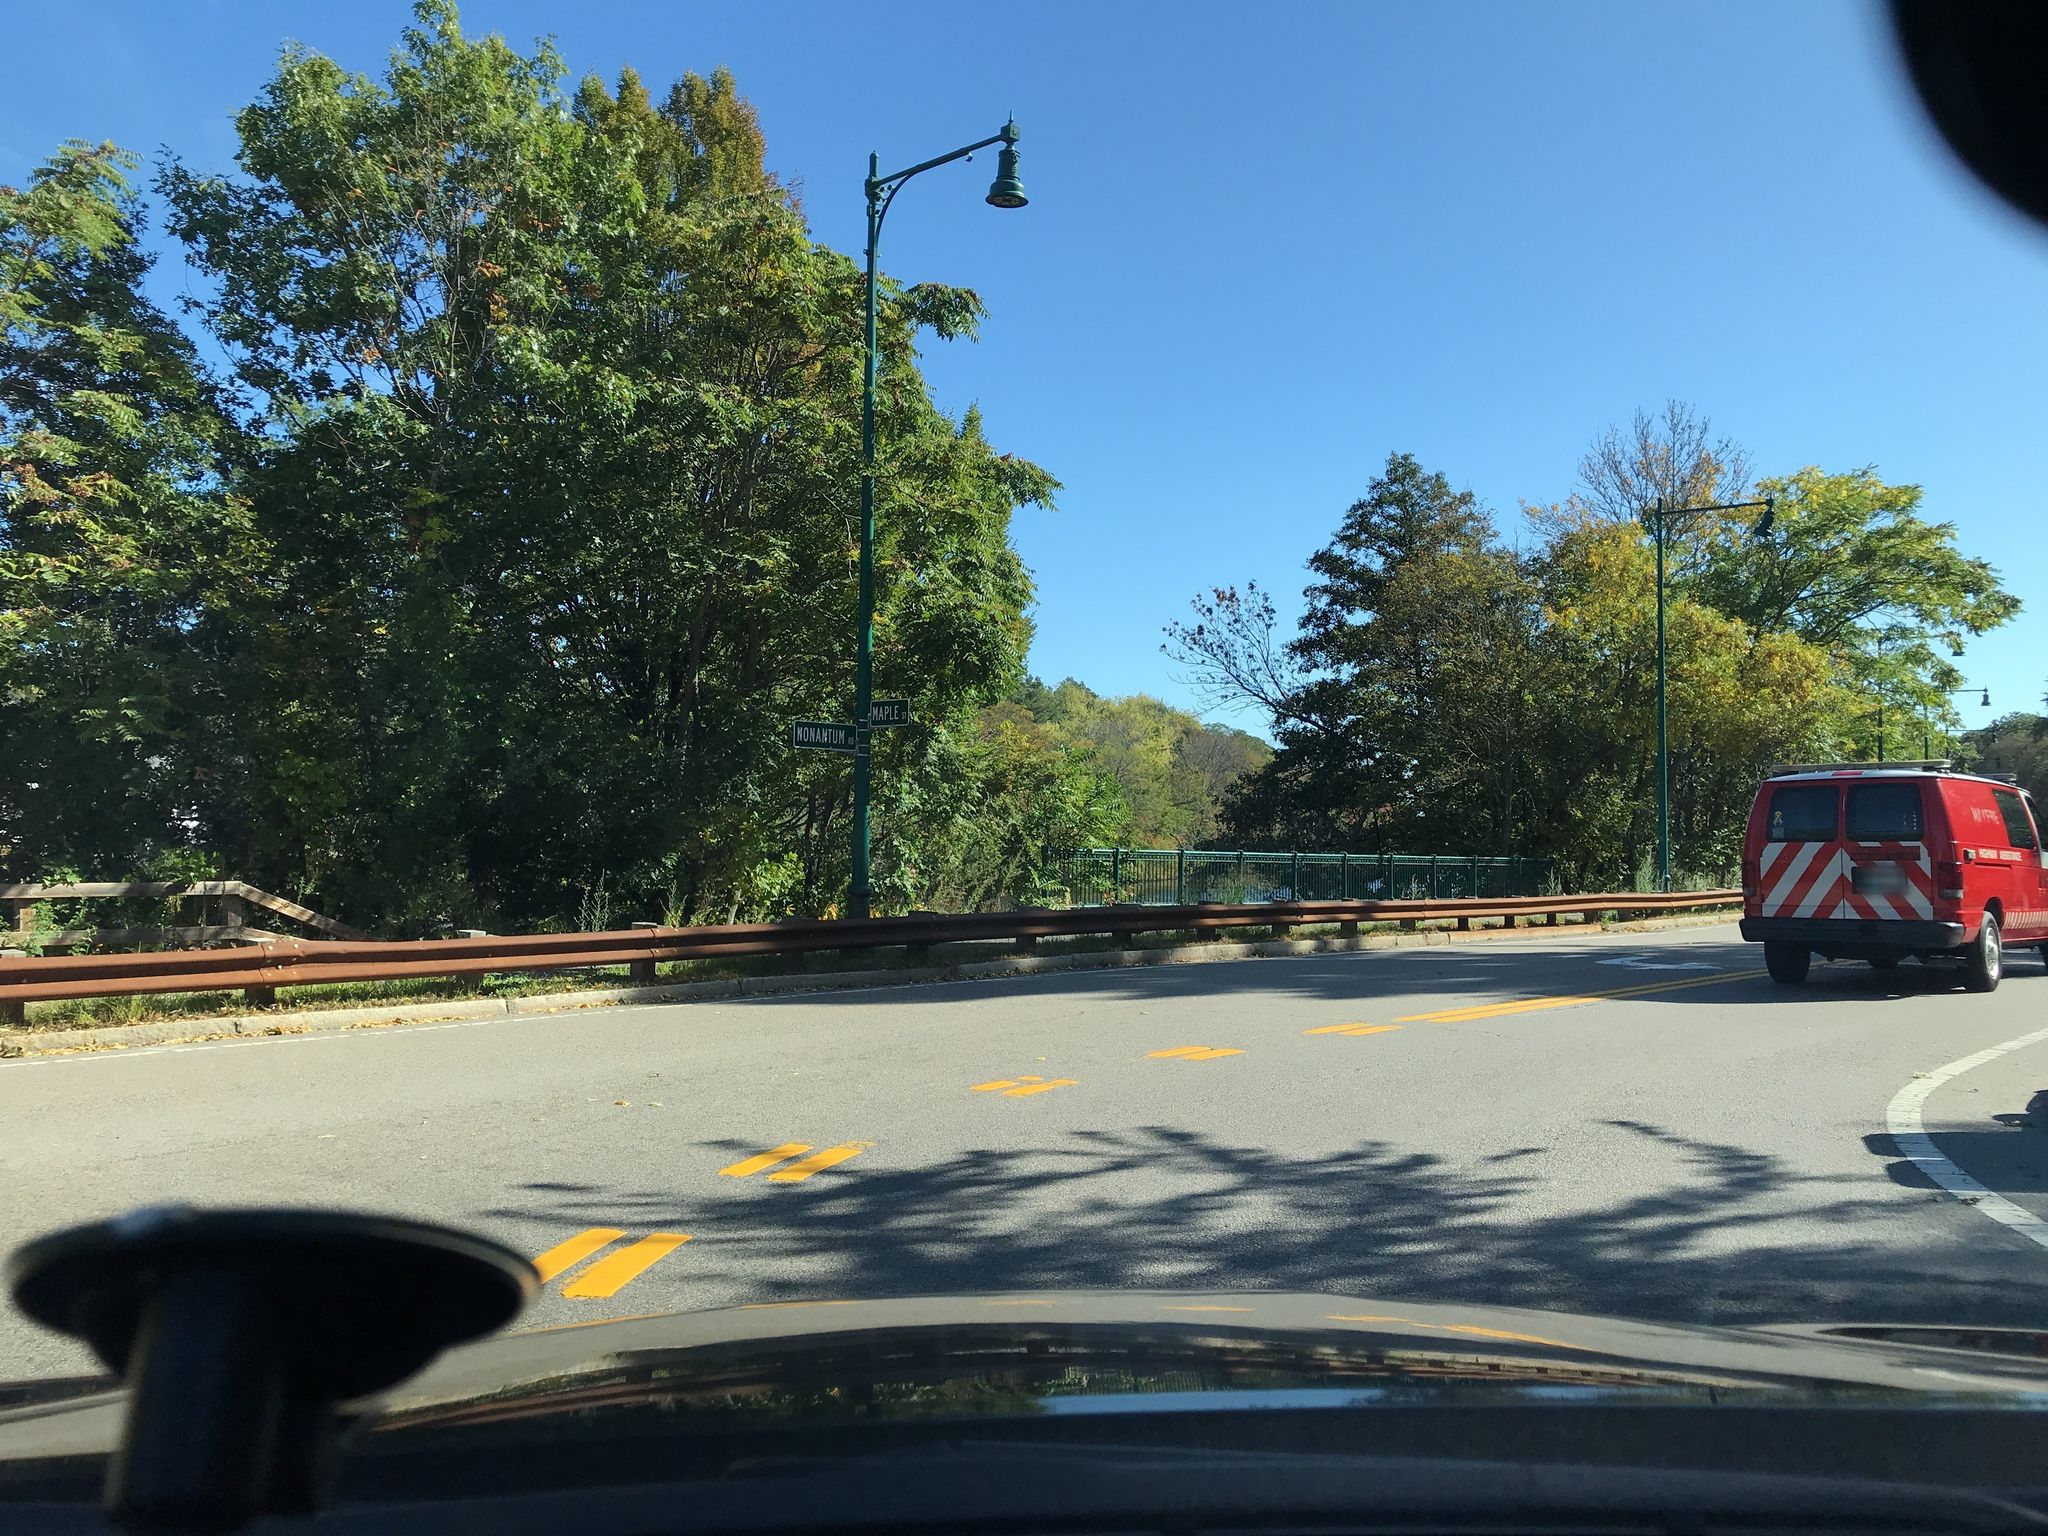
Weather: clear
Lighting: day
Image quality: good
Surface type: driving surface
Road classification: residential, footway, path
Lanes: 2
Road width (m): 10.4
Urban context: urban centre
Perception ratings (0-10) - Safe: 2.17, Lively: 3.79, Beautiful: 7.92, Boring: 3.48, Depressing: 5.14, Wealthy: 4.62